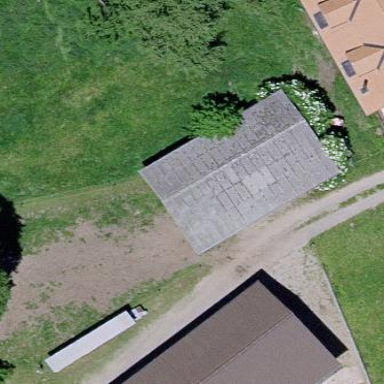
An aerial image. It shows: Barn.